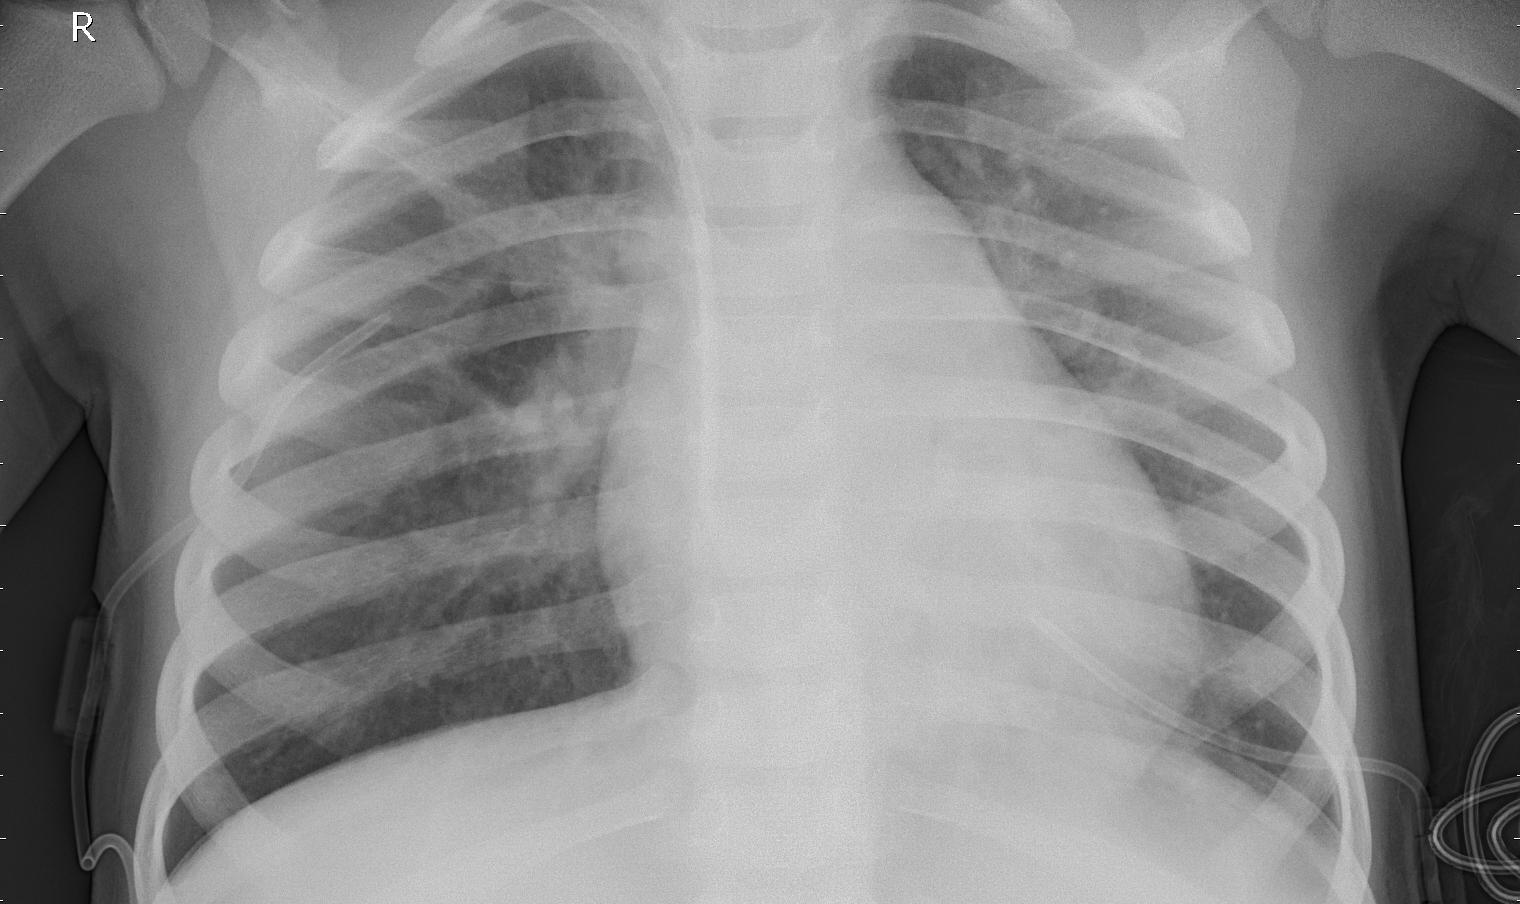
Diagnosis: PNEUMONIA